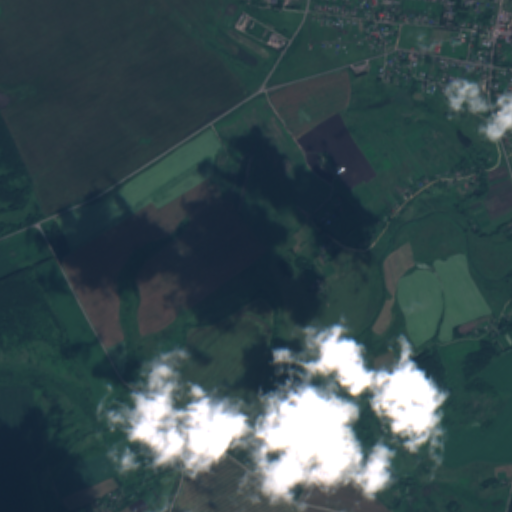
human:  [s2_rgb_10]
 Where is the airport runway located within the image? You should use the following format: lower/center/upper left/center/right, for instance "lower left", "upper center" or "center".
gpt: The airport runway is located in the upper center of the image.
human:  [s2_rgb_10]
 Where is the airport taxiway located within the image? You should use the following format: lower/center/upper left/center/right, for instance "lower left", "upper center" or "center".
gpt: The airport taxiway is located in the upper center of the image.
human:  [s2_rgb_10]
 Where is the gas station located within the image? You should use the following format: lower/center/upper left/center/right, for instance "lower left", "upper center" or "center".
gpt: The gas station is located in the upper right of the image.
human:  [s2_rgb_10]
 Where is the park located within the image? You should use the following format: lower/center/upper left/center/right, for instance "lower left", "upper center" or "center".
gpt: The park is located in the upper right of the image.
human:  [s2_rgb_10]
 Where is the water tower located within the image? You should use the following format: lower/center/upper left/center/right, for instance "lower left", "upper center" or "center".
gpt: The water tower is located in the upper right of the image.
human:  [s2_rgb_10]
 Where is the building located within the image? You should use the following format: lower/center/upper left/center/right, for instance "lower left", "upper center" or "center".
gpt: There is no building in the image.